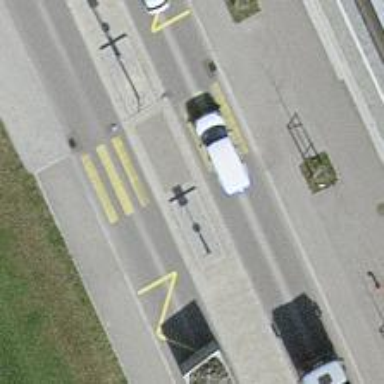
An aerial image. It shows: Asphalt secondary road with exclusive cycle lane.